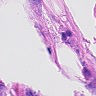
Metastatic tissue present: yes